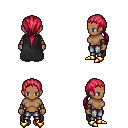
a pixel art fantasy rpg character, female body template, human, dark skin, black cape, metal pants, ruby red ponytail hairstyle, cloth bracers, gold boots, four views (front, back, left, right), 2x2 character sprite sheet, small pixel art, hard edges, no anti-aliasing